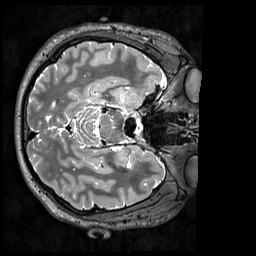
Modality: T2w
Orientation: axial
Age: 26
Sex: male
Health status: healthy
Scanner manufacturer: siemens
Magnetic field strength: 3 T
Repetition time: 3.2 s
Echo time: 0.568 s